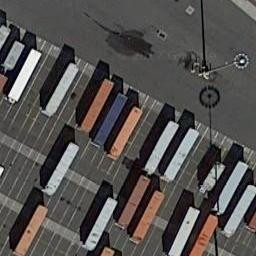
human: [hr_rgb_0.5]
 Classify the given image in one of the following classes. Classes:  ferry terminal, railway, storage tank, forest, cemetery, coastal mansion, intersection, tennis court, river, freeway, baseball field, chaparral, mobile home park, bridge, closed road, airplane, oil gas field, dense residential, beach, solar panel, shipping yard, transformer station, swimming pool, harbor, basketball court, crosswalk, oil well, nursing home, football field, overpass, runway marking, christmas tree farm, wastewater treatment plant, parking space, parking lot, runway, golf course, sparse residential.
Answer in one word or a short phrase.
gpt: shipping yard